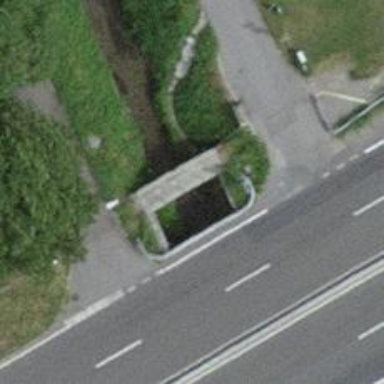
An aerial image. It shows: Culvert tunnel under ditch.